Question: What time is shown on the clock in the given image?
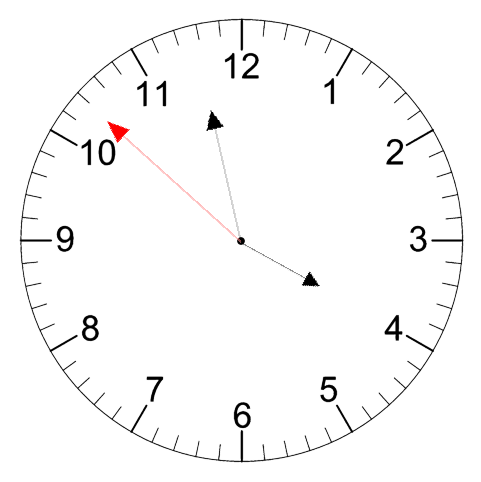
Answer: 03:57:52